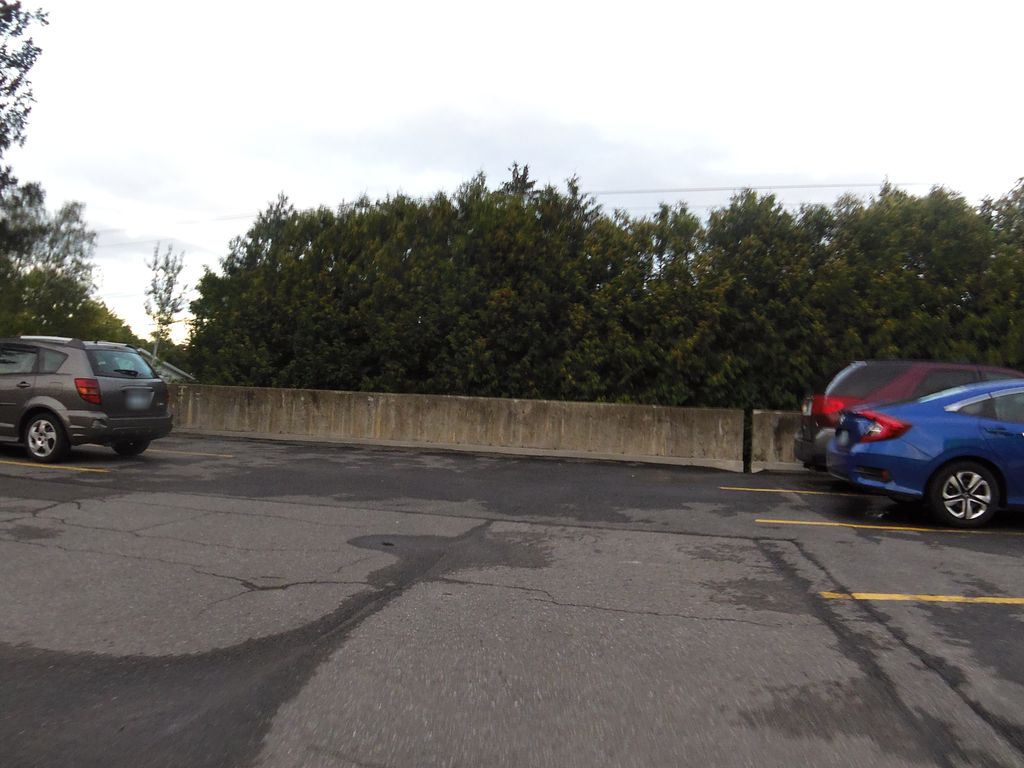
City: ottawa-gatineau